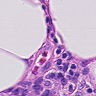
Metastatic tissue present: no